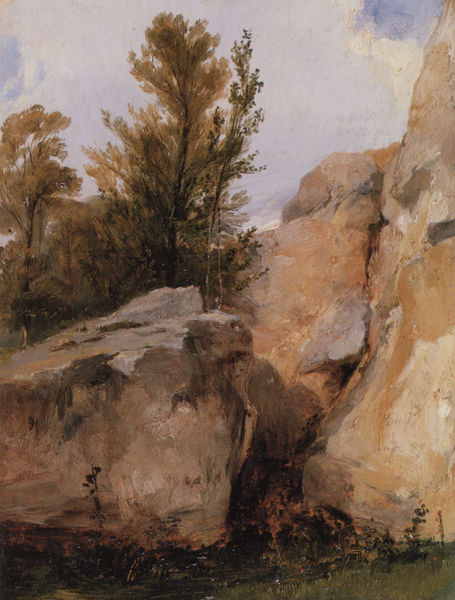
Titel: Im Wald von Fontainbleau
Künstler: Richard Parkes Bonington
Standort: New Haven (Connecticut)
Institution: Yale Center for British Art
Schlagwörter: baum, berg, blau, blätter, dunkel, felsen, gemälde, gestein, himmel, schatten, wasser, weiß, wolken, aquarell, baumstämme, bäume, grün, landschaft, ocker, äste, ausschnitt, braun, grau, hell, licht, pastell, schwarz, skizze, vordergrund, zeichnung, gras, rasen, rot, weg, wiese, wolke, beige, stein, steine, öl, ast, baumstamm, gräser, natur, weide, wind, busch, büsche, pfad, sträucher, land, blatt, pflanze, pflanzen, höhle, wald, sommer, studie, abhang, berge, fels, felswand, gebirge, hang, steilhang, graphik, tag, landschaftsmalerei, geröll, schlucht, herbst, romantik, ölgemälde, wild, platte, baumkrone, baumkronen, hoch, menschenleer, striche, italie, tageslicht, lichtung, felsspalte, fichte, ölmalerei, baumbestand, sandstein, schiefer, karg, ölskizze, fichten, wäldchen, detaill, diagonale, brocken, friesz, schief, graß, nature, paysage, erdtöne, findling, montagne, wolkenhimmel, bruch, erle, erlen, steinbruch, naum, spalte, llandschaft, felsformation, steinplatte, michallon, vedute, ihimmel, 1870, muraille, roc